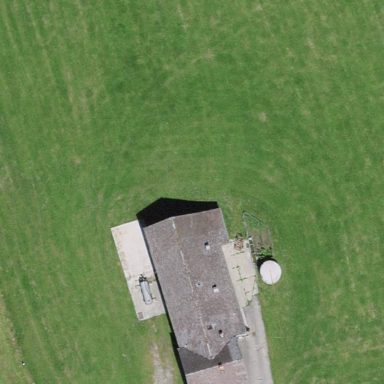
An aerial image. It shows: Farm auxiliary building.